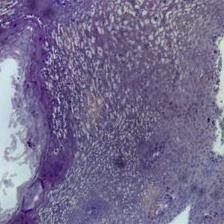
Diagnosis: OSCC